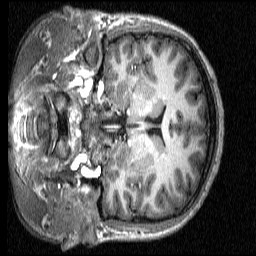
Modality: T1w
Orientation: coronal